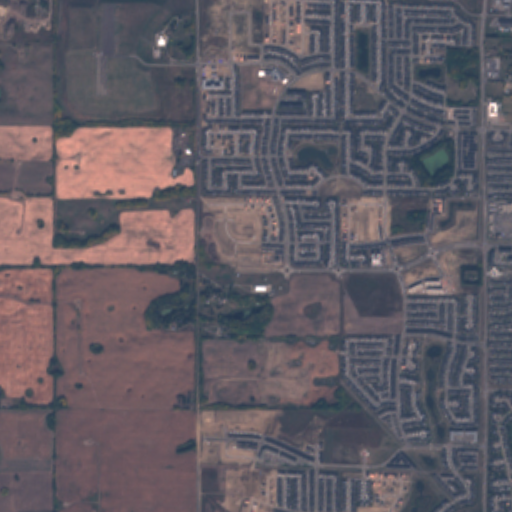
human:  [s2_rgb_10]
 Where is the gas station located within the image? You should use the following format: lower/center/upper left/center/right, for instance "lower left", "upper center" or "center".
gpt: The gas station is located in the upper right of the image.
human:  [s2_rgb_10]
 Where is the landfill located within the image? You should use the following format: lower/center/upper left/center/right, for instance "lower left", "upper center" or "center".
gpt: The landfill is located in the upper left of the image.
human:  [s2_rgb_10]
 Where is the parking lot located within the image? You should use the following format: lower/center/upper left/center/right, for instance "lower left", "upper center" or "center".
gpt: The parking lot is located in the lower right of the image.
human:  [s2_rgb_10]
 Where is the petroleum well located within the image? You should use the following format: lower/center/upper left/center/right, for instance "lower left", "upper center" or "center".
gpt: The petroleum well is located in the left of the image.
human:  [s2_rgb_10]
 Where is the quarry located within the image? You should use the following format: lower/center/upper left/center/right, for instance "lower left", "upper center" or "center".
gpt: The quarry is located in the upper left of the image.
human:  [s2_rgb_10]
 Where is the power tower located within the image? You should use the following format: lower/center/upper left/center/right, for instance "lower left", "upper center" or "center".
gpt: There is no power tower in the image.